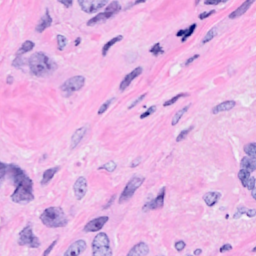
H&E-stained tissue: Breast